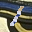
Label: 1